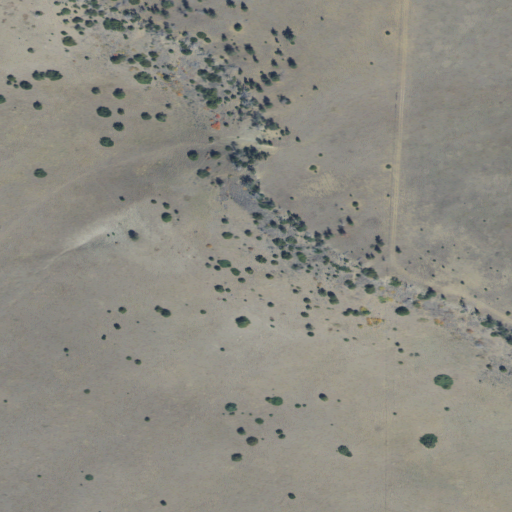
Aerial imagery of ridge(s) in Montana named Rattlesnake Ridge containing grassland and shrub